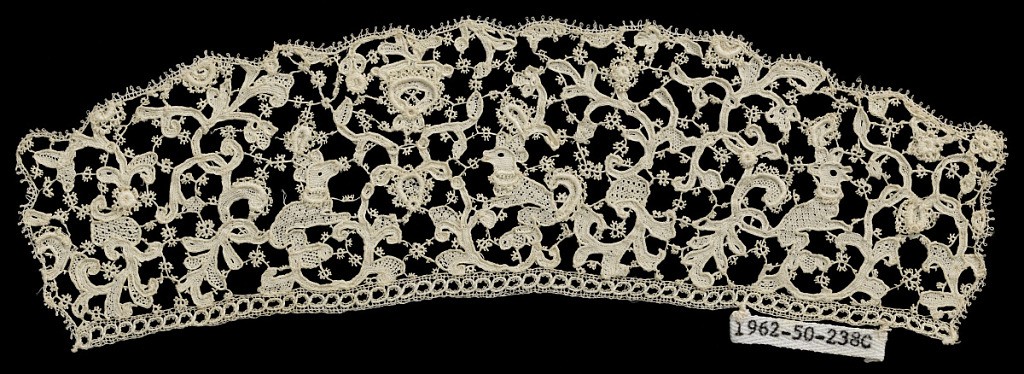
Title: Fragment
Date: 18th century
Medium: linen Technique: needle lace (commonly called Rosaline)
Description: Fragment of elaborate coral shapes. Pattern outlined by cordonnet and connected by brides picotées, interspersed by portes and gaze quadrillée.